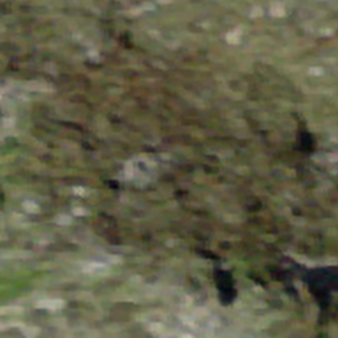
Label: other